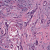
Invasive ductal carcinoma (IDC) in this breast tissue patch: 1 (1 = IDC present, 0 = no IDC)